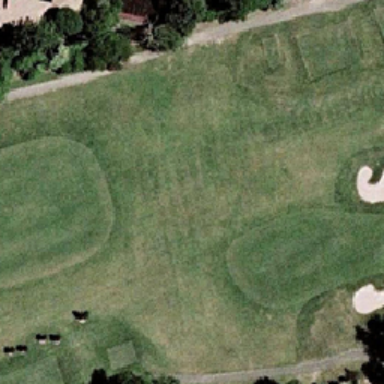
There are a building and a car in the row of trees and one side is a lawn lined with roads and trees .